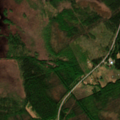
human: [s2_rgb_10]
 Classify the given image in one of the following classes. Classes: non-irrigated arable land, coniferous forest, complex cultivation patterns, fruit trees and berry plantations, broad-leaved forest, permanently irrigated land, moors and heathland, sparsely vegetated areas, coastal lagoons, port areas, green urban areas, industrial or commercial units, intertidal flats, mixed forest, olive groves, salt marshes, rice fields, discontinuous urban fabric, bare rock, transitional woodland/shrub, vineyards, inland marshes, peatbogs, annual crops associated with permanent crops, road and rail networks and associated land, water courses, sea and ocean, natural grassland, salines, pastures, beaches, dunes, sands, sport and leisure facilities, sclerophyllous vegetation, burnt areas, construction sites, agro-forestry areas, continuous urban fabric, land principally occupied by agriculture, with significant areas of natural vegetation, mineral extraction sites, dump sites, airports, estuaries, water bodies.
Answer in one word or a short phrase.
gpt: mixed forest, transitional woodland/shrub, peatbogs